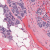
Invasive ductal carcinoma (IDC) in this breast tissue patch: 1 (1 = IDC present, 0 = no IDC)